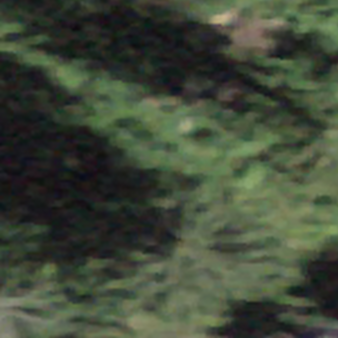
Label: other